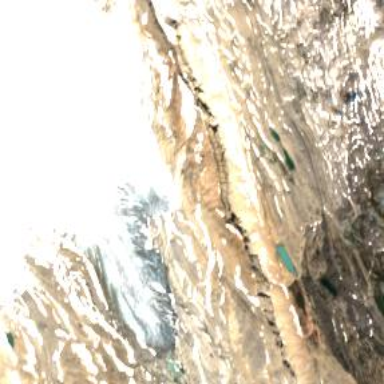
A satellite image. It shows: Stunning view of glacier.